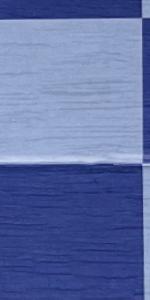
Label: Empty